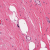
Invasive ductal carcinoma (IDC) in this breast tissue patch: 0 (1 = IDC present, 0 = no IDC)